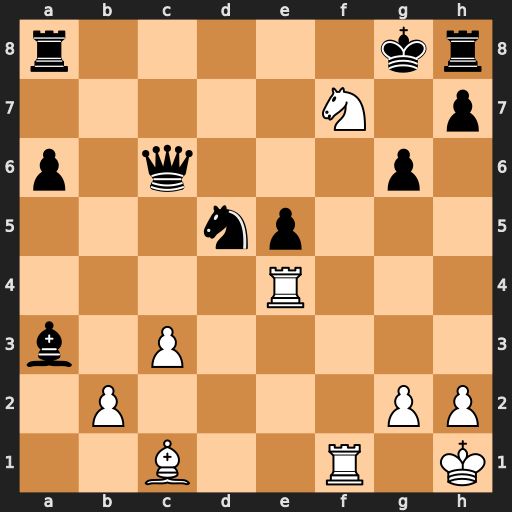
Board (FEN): r5kr/5N1p/p1q3p1/3np3/4R3/b1P5/1P4PP/2B2R1K
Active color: w
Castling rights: -
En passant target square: -
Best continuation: Nh6+ Kg7 Rf7#